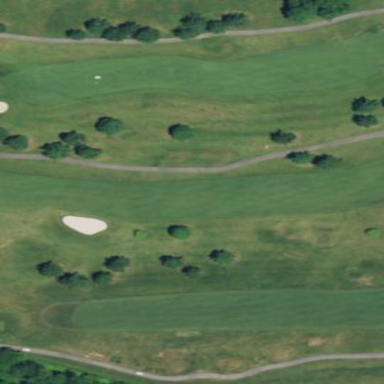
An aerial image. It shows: Golf fairway in the image.